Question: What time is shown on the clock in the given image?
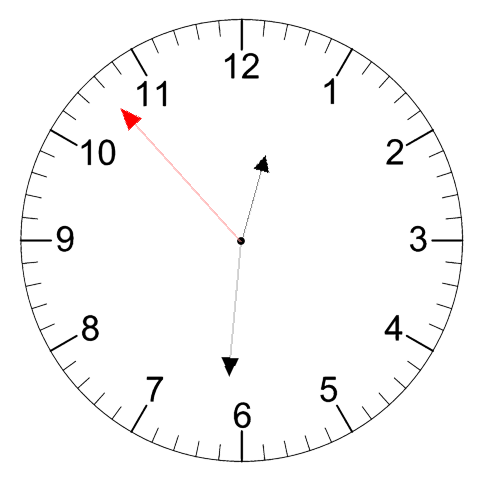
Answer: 12:30:53